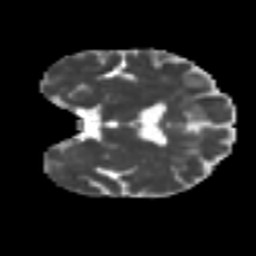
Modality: MD
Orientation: coronal
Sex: female
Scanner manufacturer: ge
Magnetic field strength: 3 T
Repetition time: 7 s
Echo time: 0.08 s